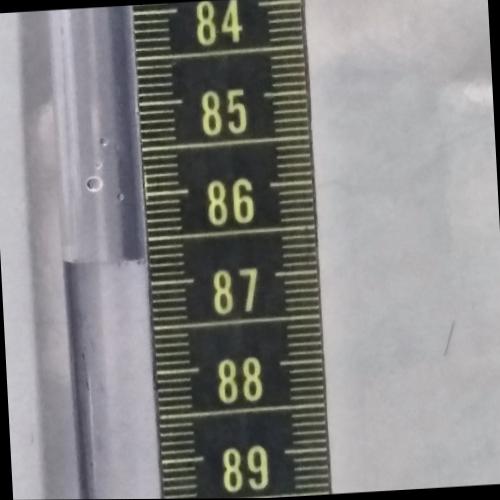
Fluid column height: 86.7 cm